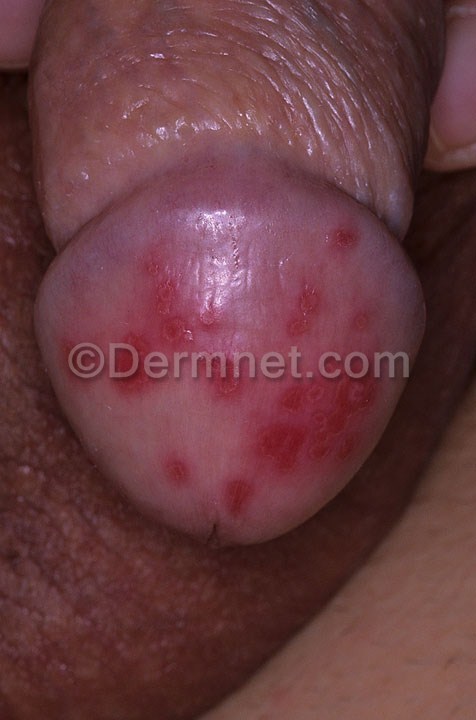
Disease: Tinea Ringworm Candidiasis and other Fungal Infections